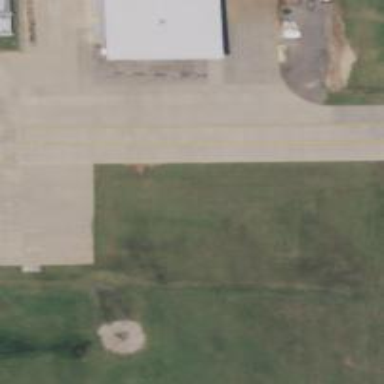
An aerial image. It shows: Apron at the airport.